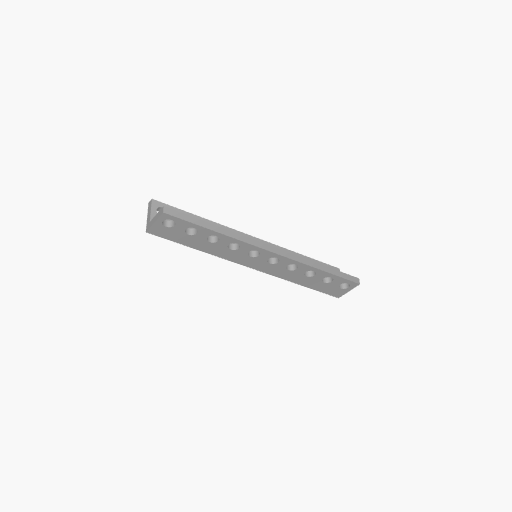
Part: LBeam10H